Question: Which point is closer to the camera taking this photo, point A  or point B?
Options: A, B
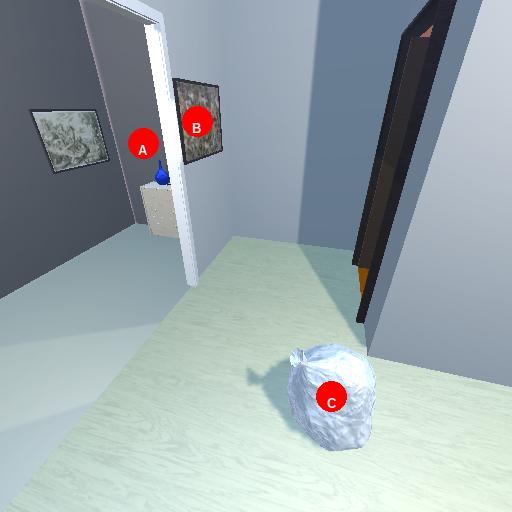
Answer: A